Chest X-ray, PA view. Patient: 64 years old, sex M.
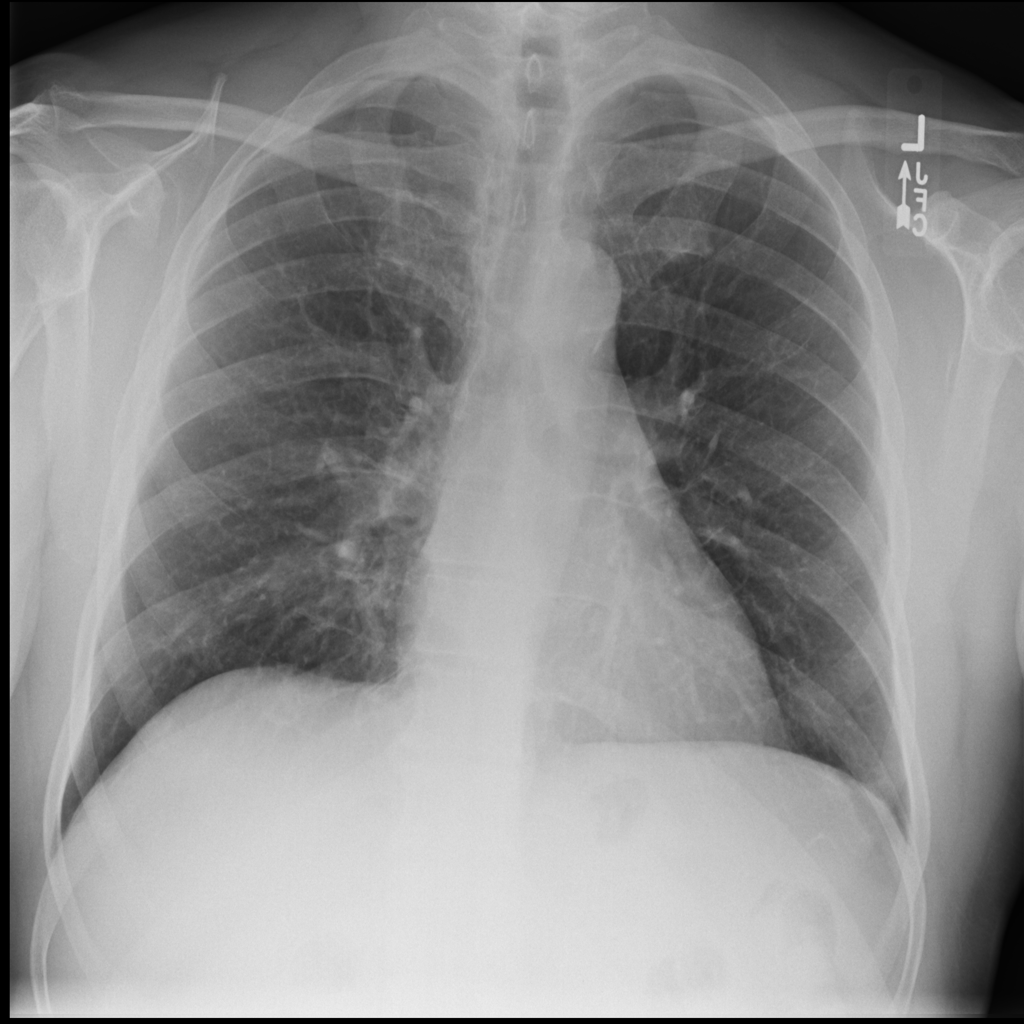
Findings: Infiltration